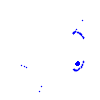
Particle: electron